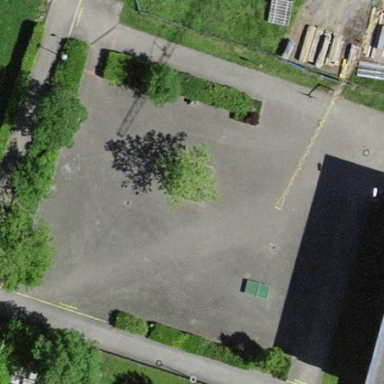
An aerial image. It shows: Recreation ground for leisure activities.